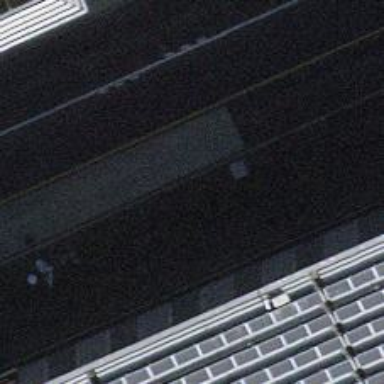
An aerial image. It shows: Bus stop with platform for public transport.